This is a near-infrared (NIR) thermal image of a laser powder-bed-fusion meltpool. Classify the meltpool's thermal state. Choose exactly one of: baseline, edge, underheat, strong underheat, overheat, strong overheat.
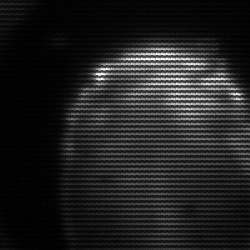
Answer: edge